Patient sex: M
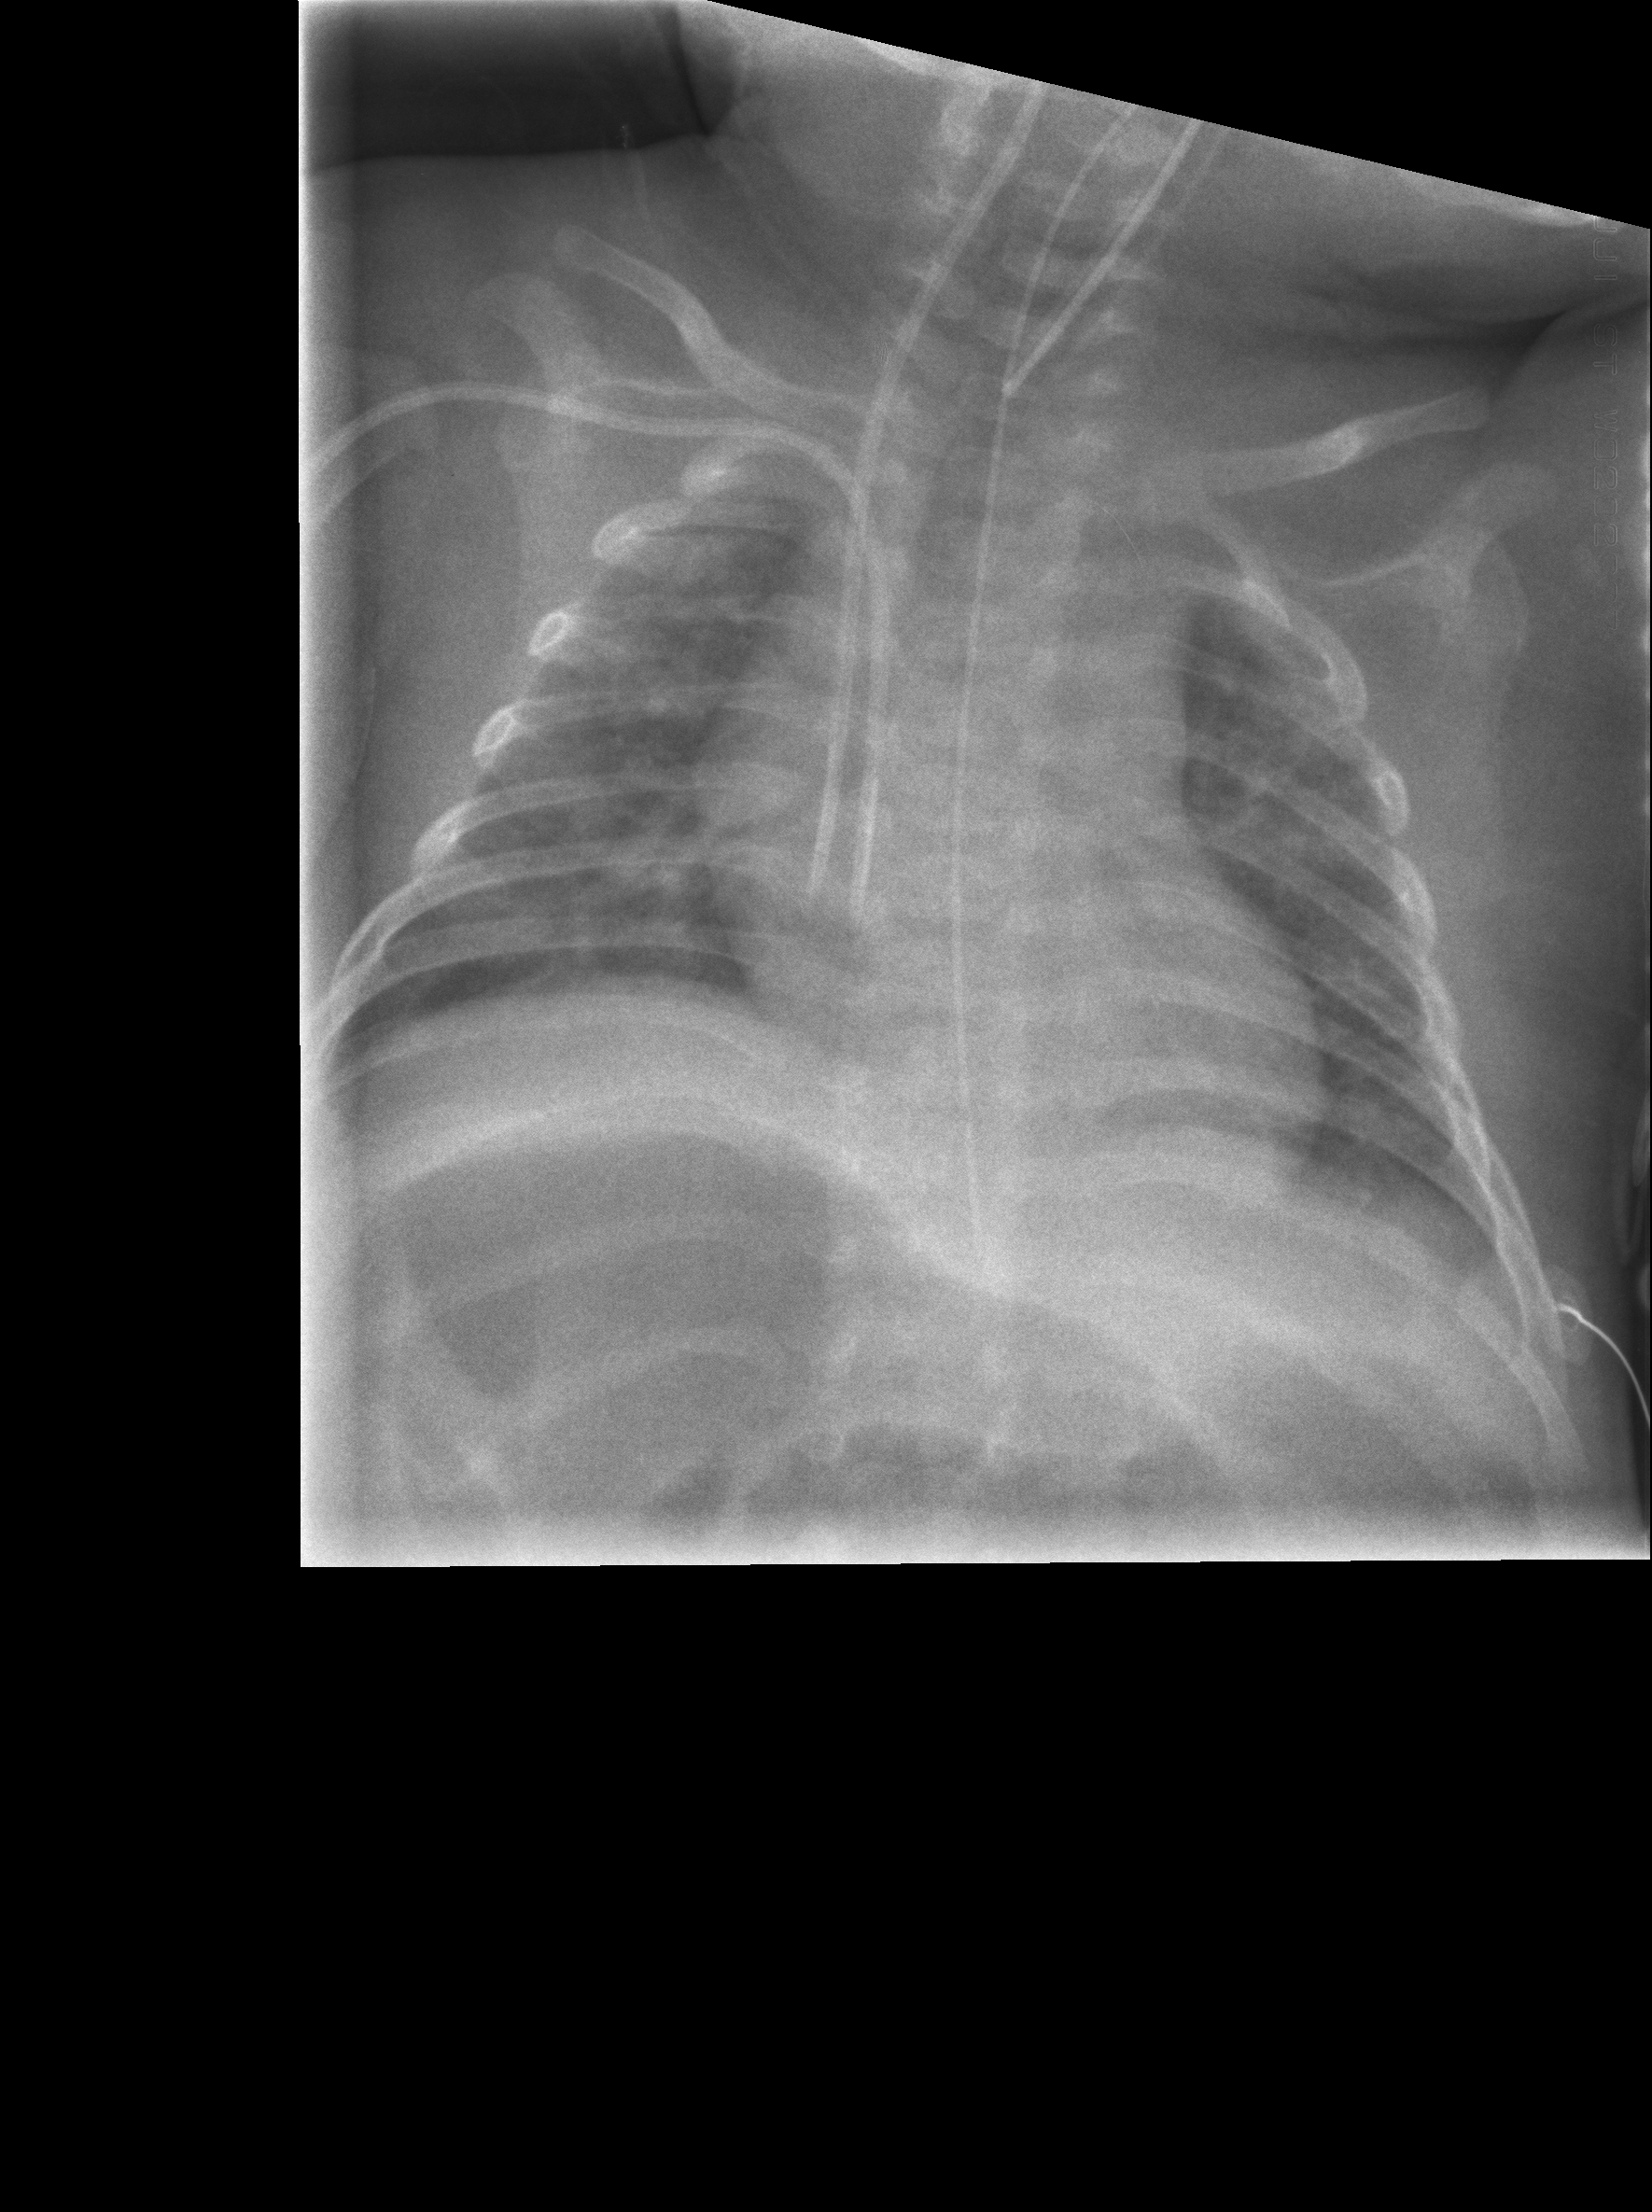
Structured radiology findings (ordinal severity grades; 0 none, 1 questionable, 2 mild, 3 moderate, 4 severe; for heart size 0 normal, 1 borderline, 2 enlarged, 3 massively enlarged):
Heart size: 0
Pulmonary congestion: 0
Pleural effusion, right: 0
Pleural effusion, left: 2
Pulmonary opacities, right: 2
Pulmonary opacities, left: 2
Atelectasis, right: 0
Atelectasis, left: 0